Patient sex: M
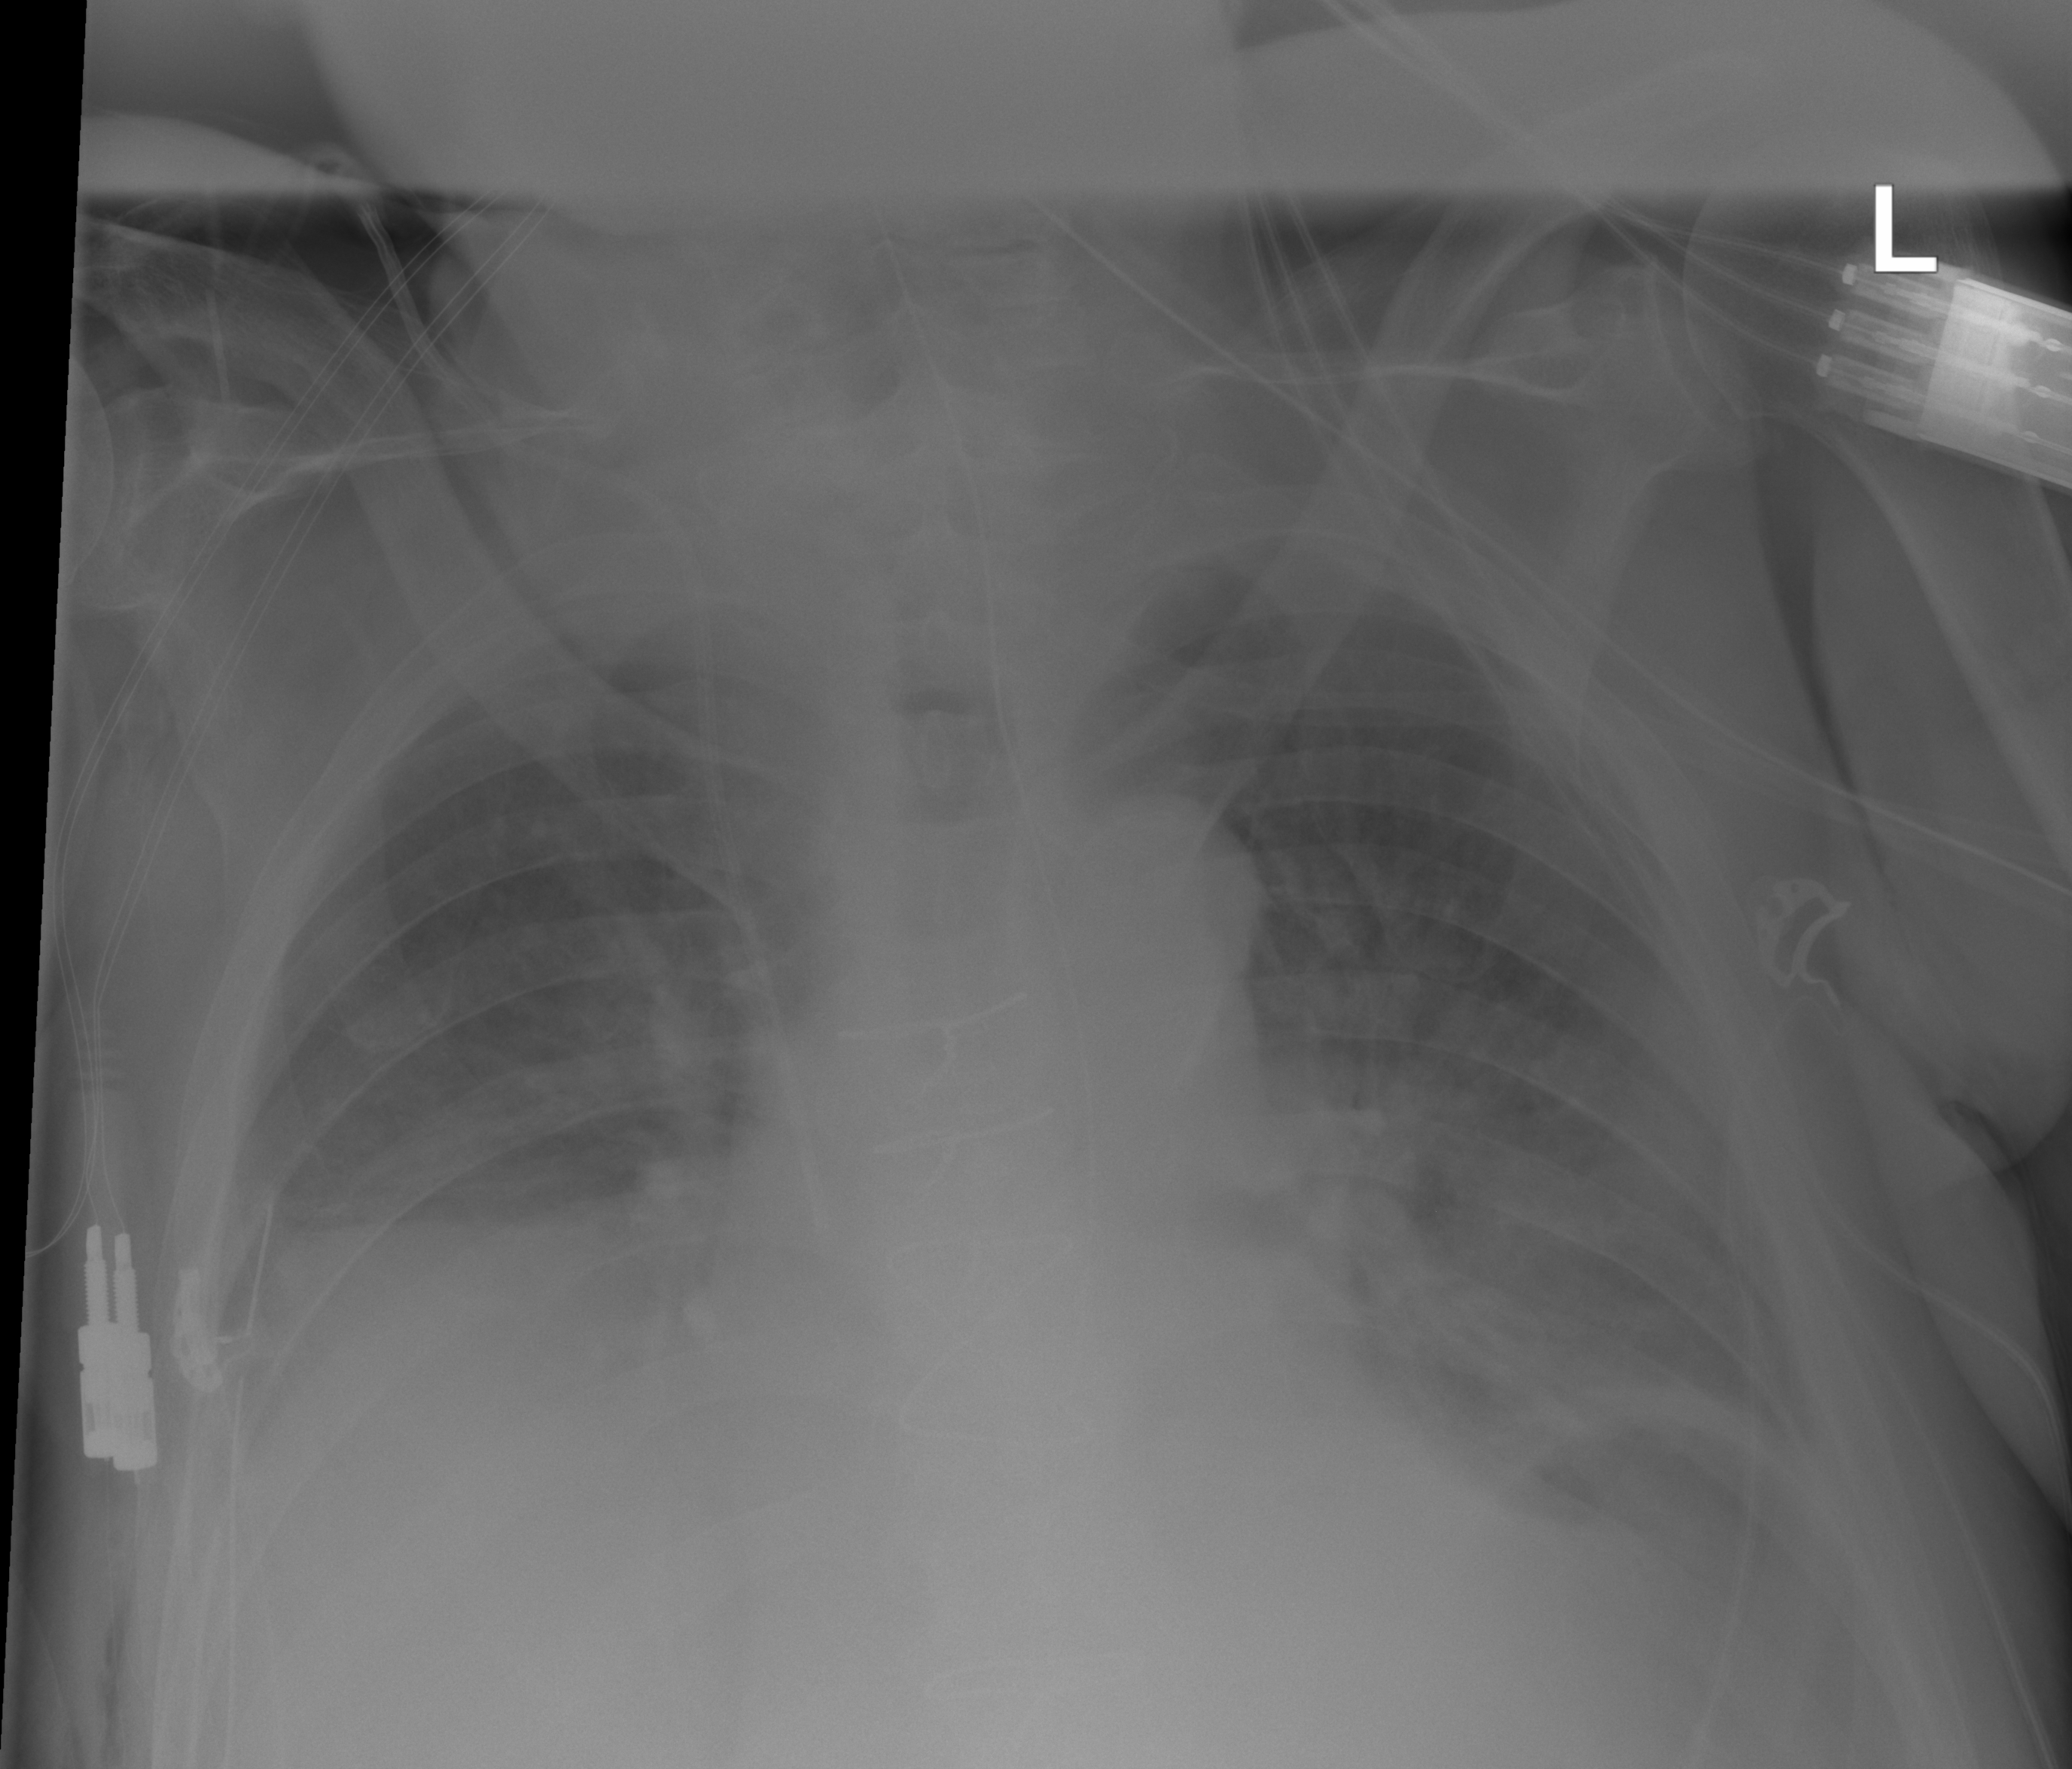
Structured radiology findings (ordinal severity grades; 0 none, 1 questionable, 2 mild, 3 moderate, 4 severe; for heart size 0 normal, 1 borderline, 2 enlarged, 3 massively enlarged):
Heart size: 0
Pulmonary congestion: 2
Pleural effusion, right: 2
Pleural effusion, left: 2
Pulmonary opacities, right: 0
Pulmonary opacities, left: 0
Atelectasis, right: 2
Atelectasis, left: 2